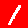
Digit: 1